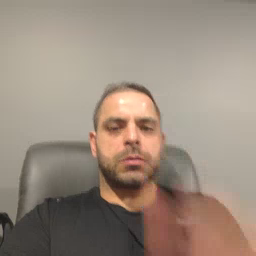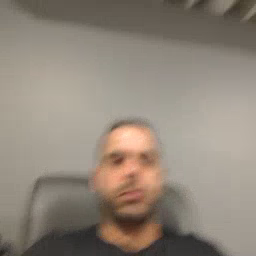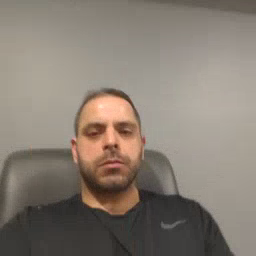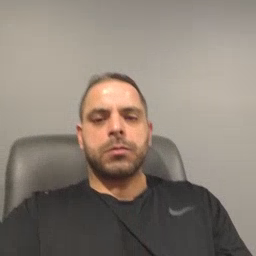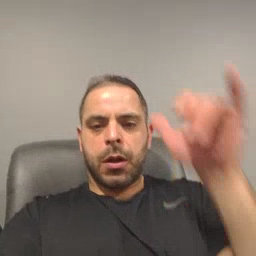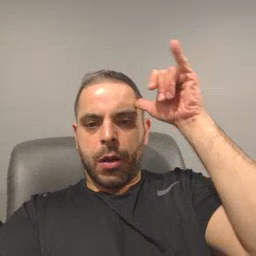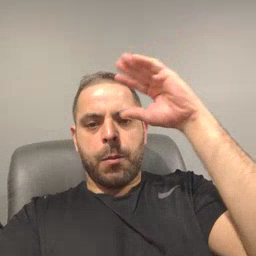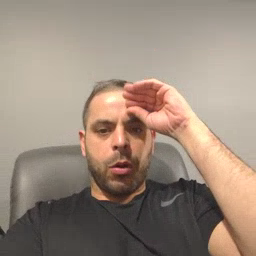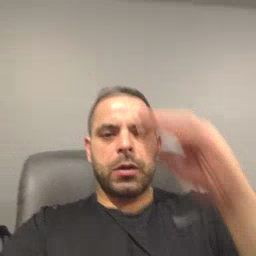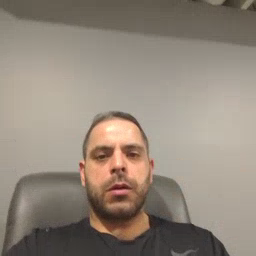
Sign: cowboy